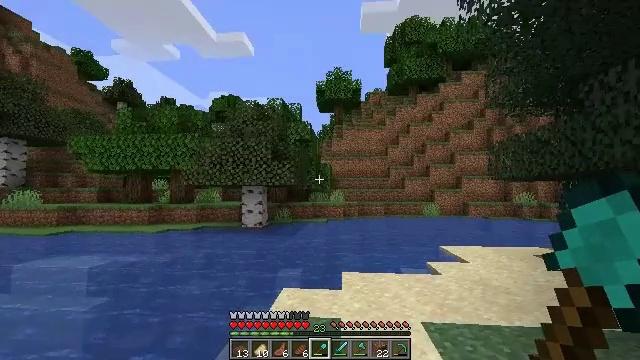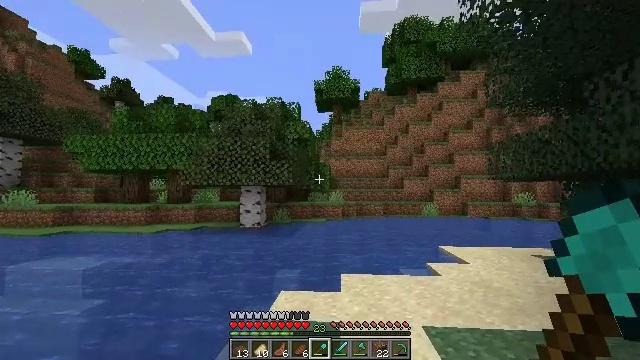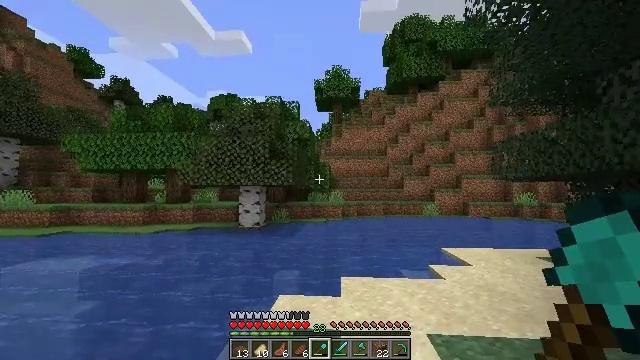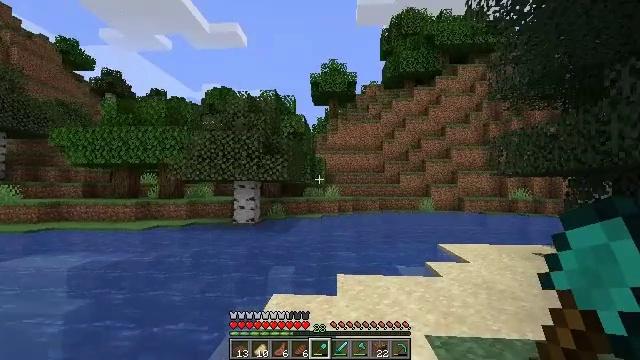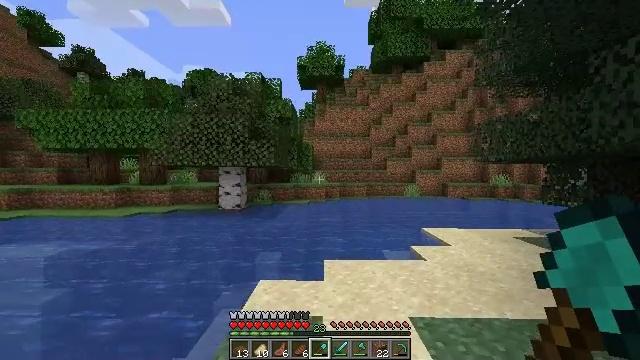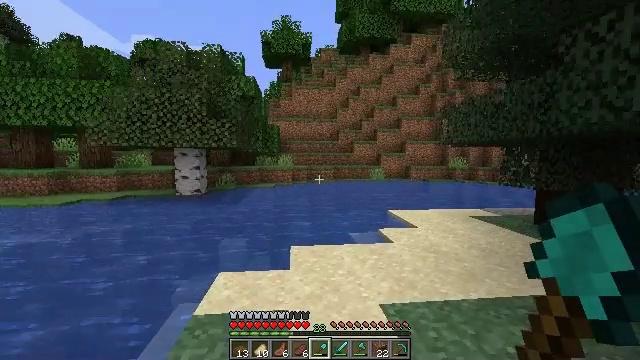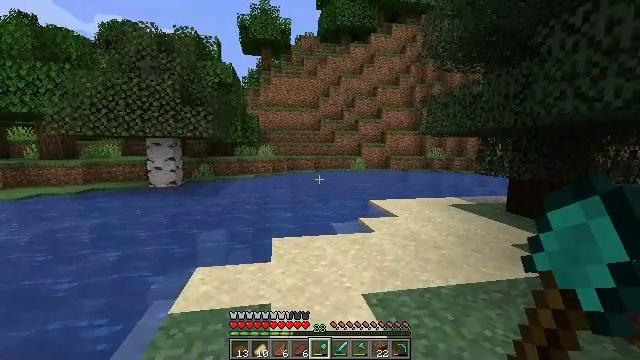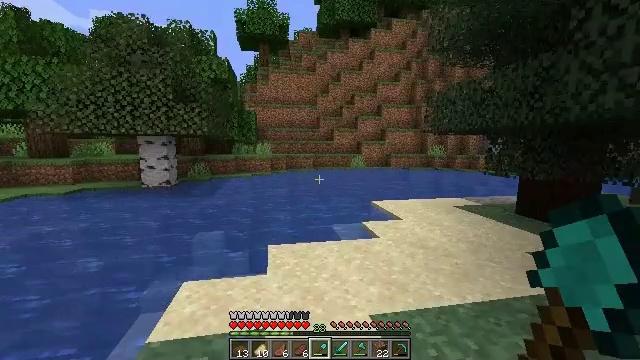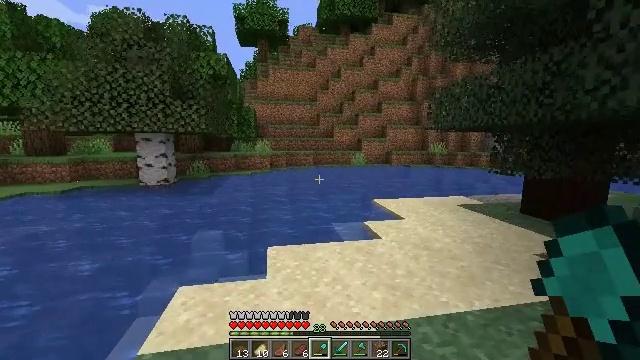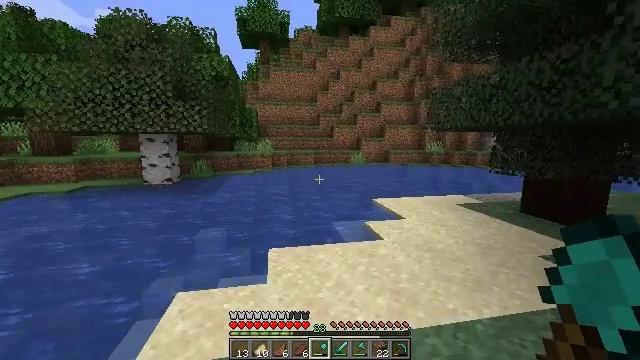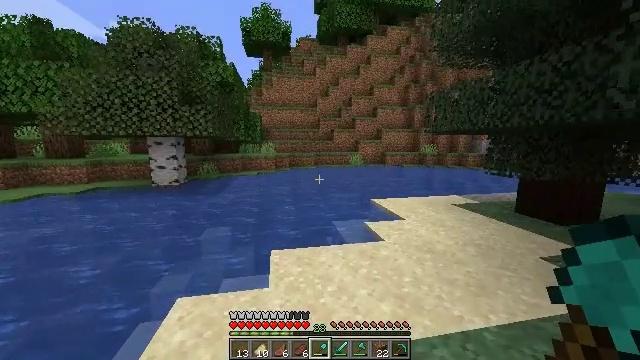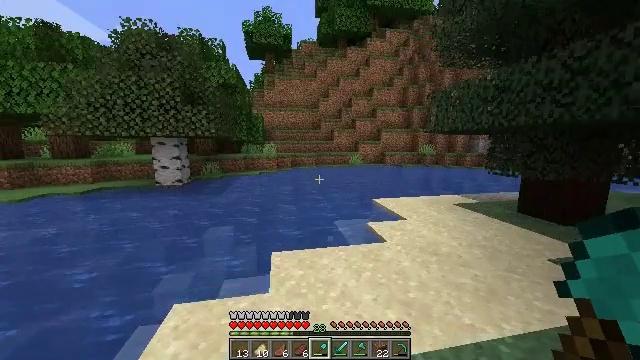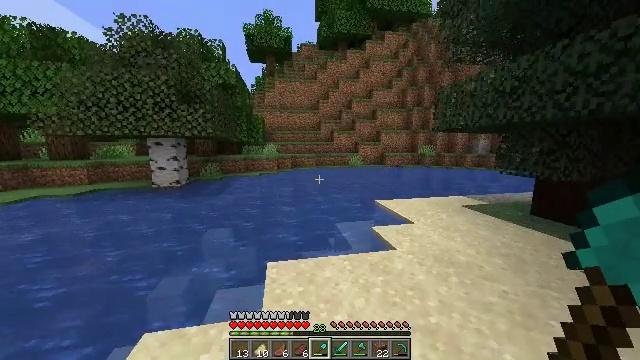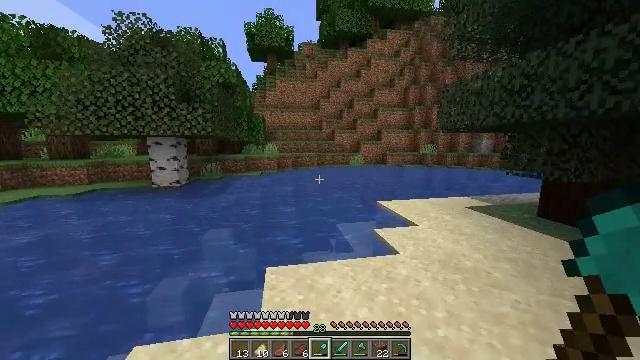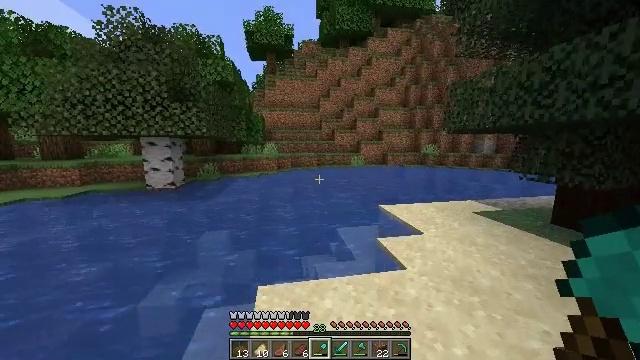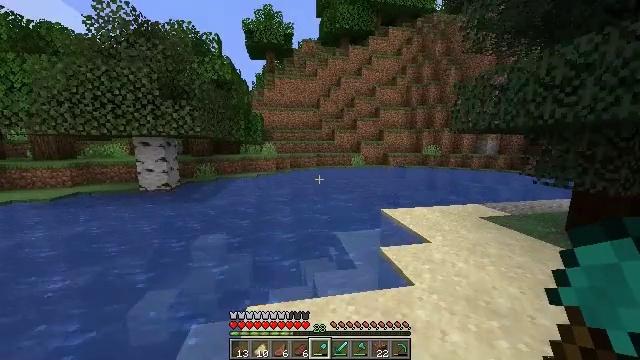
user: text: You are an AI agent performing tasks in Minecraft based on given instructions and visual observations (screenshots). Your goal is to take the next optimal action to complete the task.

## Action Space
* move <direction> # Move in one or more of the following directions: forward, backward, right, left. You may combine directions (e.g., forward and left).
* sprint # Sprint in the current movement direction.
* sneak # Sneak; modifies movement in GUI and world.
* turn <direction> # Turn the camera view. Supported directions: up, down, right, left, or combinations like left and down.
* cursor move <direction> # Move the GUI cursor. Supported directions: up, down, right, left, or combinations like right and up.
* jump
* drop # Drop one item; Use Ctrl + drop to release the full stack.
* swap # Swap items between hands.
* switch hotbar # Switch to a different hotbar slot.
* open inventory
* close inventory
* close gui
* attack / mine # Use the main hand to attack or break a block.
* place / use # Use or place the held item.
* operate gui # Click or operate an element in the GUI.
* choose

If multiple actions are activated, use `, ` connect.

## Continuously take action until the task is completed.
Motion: motion action
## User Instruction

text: Kill mobs.
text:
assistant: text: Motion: move forward
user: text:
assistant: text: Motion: move forward
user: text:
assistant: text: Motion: move forward, turn down
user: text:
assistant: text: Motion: move forward, turn right and down
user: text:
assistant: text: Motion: move forward, turn right and down
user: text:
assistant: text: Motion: move forward, turn right and down
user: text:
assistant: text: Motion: move forward
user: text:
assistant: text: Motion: move forward, sprint
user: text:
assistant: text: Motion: move forward, sprint
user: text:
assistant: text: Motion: move forward, sprint
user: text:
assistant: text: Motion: move forward, sprint
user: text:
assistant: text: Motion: move forward
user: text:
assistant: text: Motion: move forward
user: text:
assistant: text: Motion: move forward
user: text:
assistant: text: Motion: move forward
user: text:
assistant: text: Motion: move forward
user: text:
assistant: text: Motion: move forward, turn left
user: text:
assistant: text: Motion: move forward, turn left
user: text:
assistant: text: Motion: move forward, turn left
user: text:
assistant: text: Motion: move forward, turn left
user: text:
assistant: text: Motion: move forward, turn left, jump
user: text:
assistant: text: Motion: move forward, turn left, jump
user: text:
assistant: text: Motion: move forward, jump
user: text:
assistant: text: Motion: move forward, jump
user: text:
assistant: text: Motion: move forward, jump
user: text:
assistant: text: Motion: move forward, turn down, jump
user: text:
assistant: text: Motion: move forward, turn down, jump
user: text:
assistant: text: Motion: move forward, turn down
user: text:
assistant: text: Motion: move forward
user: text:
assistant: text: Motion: move forward